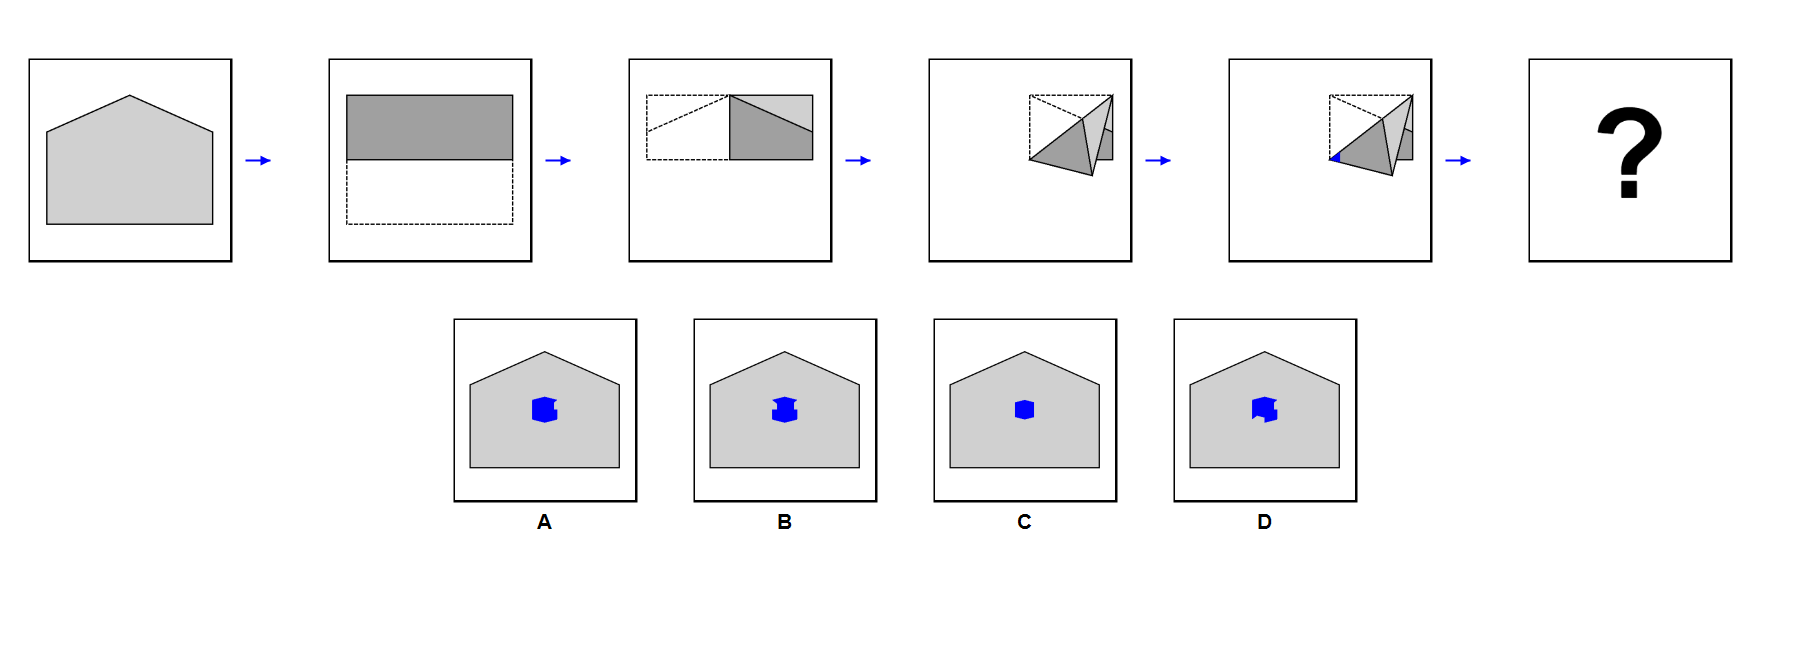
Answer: C